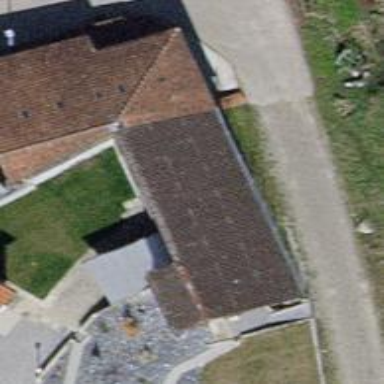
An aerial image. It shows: Building with tile roof.